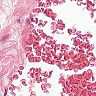
Metastatic tissue present: no